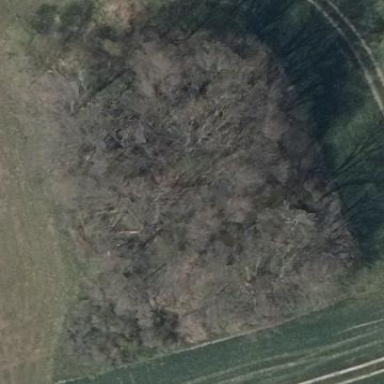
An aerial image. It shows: Broadleaved woodland area.